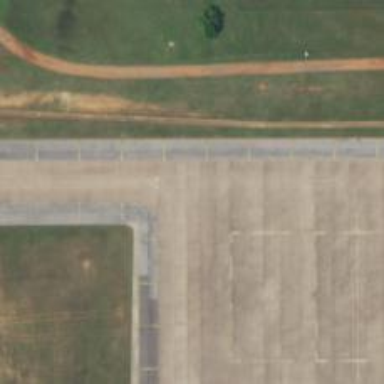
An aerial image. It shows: Image of taxiway at airport.